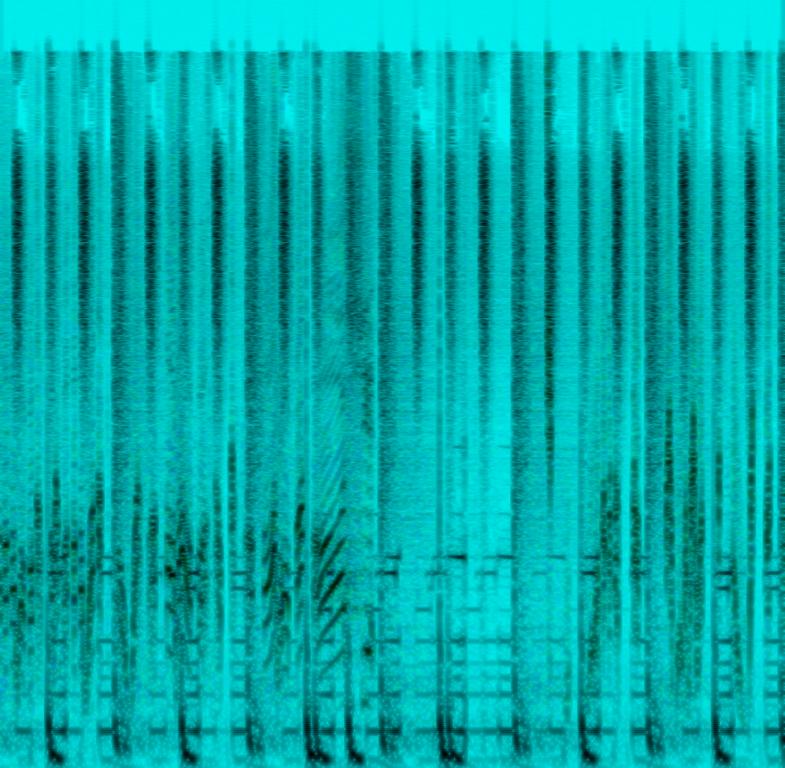
This is a clip containing vinyl or deck scratching. The DJ manipulates the deck back and forth to create scratching sound effects which have a melodic and percussive type of vibe. There's a mellow synth on which a simple progression is being played, and a simple hip hop drum beat is being played.